Question: To change the height of listView I have used this :
'''
.ui-li .ui-btn-inner a.ui-link-inherit, .ui-li-static.ui-li {
padding-top:10px;
padding-bottom:10px;
}
'''
This make every listView height changed.Okay, everything is fine.But it also change the height of the pop-up option list value of select field.
I can add internal CSS to fix it but this needs a lot of page to be proccessed.Now I want to know Is there any way to write better non-overriding CSS for both listview and select menu?
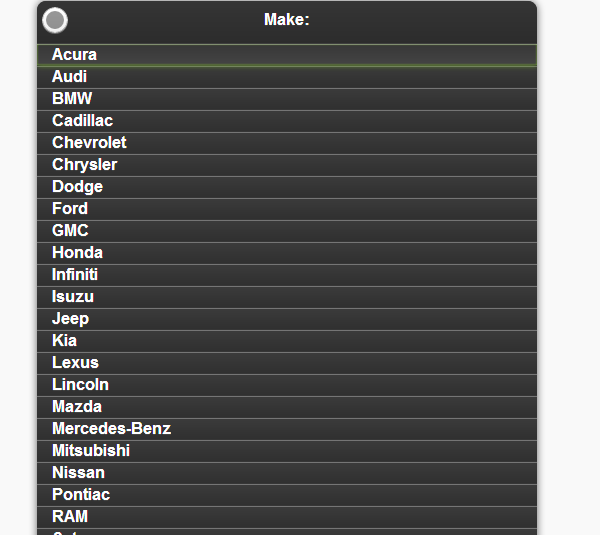
Answer: In order to change the height of the listview while not overriding it:
- - -
'''
$("p").removeClass(".ui-li .ui-btn-inner a.ui-link-inherit, .ui-li-static.ui-li ").addClass(".whatever .your .class .is");
'''
You have to be detailed and specific.